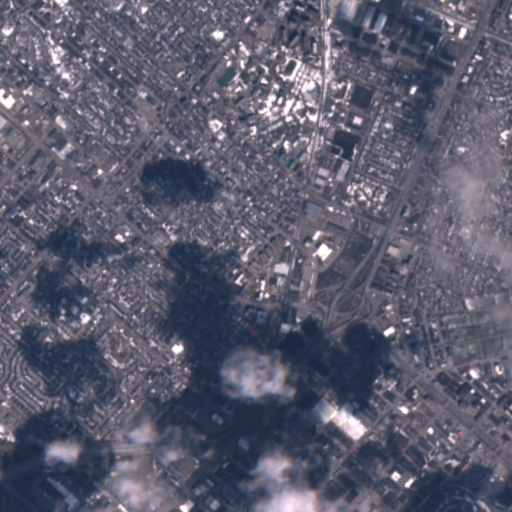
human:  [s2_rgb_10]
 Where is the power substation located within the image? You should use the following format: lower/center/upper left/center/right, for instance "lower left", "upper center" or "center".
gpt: The power substation is located in the lower left of the image.
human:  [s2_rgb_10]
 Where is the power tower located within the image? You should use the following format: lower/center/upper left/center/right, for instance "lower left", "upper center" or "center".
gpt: The power tower is located in the lower left of the image.
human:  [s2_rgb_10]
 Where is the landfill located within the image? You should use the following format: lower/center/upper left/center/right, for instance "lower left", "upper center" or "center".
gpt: There is no landfill in the image.